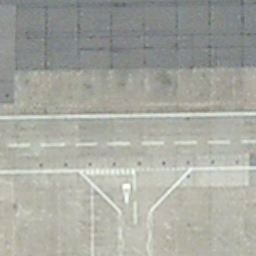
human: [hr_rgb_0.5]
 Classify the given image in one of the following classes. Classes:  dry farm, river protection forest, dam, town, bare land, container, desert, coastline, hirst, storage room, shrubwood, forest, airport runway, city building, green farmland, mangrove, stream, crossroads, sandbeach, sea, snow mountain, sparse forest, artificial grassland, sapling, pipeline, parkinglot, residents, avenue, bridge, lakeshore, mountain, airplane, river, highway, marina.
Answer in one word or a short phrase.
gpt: airport runway